Question: I have two input fields as shown below in the pic.

I am trying to focus on the next field which is disabled now but after entering maxlength of chars in the first field it would get enabled. And I want the cursor there on the next field automatically after getting enabled.
The code I am using is given below:
'''
.directive('moveNext', function(){
return{
restrict: 'A',
link: function($scope, element){
element.on("input", function(e){
if((element.val().length==element.attr("maxlength"))){
console.log('asdfasdf');
var tabindex = 1;
var $nextelement = $('input[tabindex='+(tabindex+1)+']');
console.log($nextelement);
if($nextelement){
console.log('asdf');
$nextelement.focus();
}
}
});
}
}
});
'''
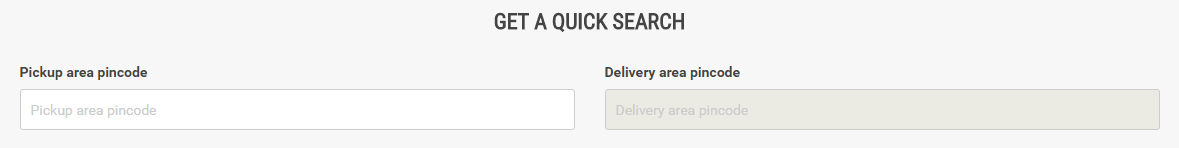
Answer: Try not using ng-disabled instead use disabled property of javascript.
'''
document.getElementById("myText").disabled = true;
'''
And then under your directive make above false first and move the focus on next element like as below:
'''
document.getElementById("myText").disabled = false;
$nextelement.focus();
'''
In your case focus is getting called first after digest cycle before the field gets enabled.